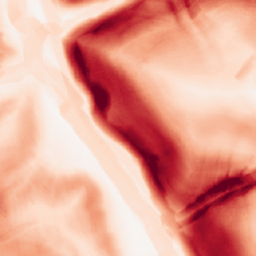
Category: morphological
Decomposition family: morphological_gradient
Decomposition parameters: size: 10
shape: diamond
Upsampling method: area
Upsampling parameters: scale: 2
Upsampling scale: 2